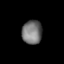
Tissue: lung
Cell type: Epithelial cells
Senescence score: 0.5458
Nuclear area (px): 468
Mean DAPI intensity: 117.081